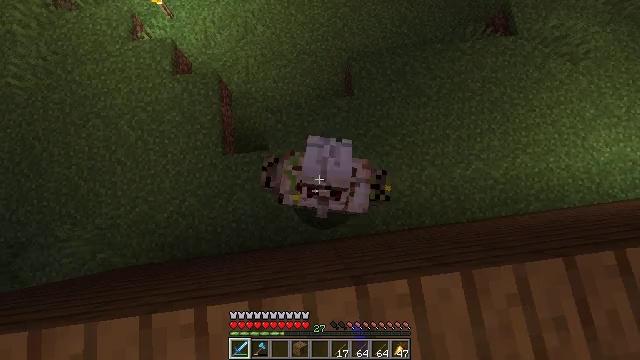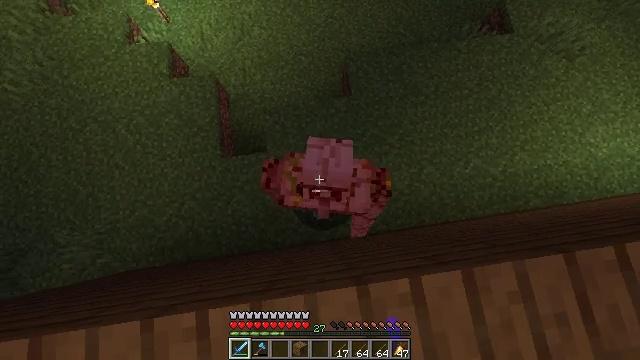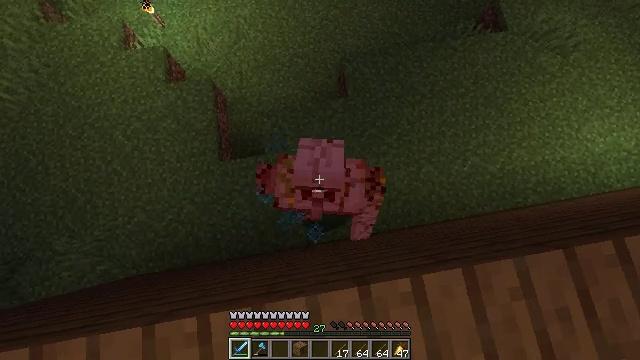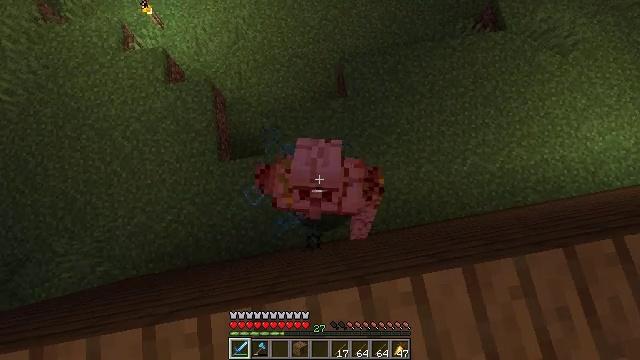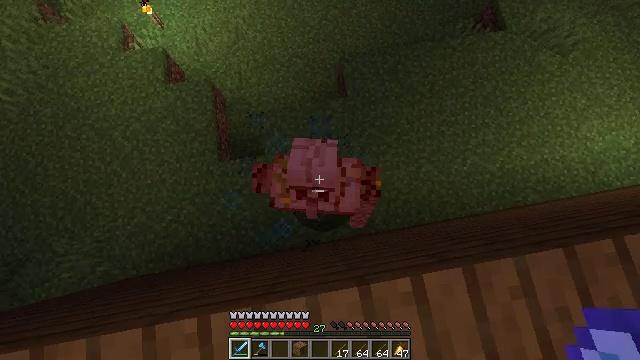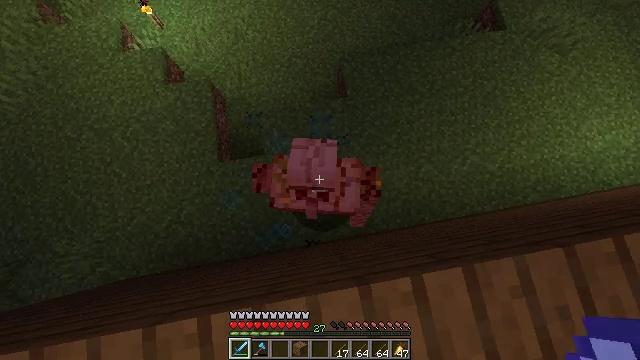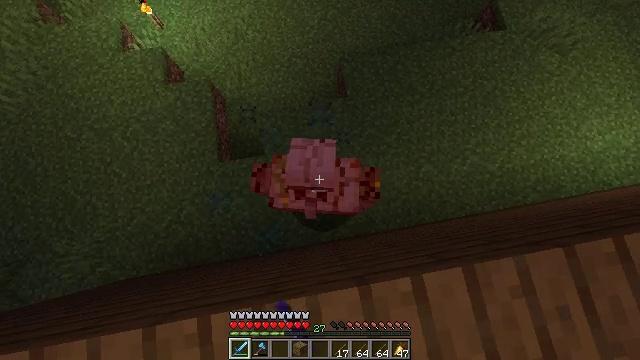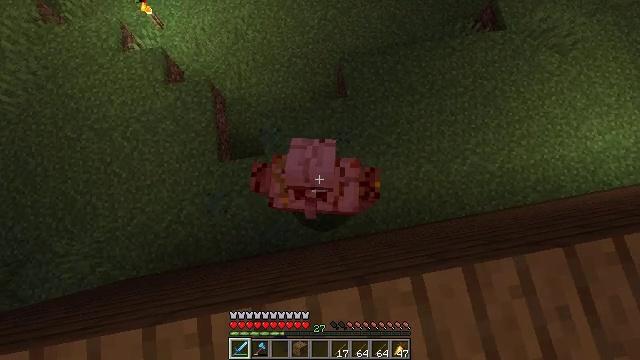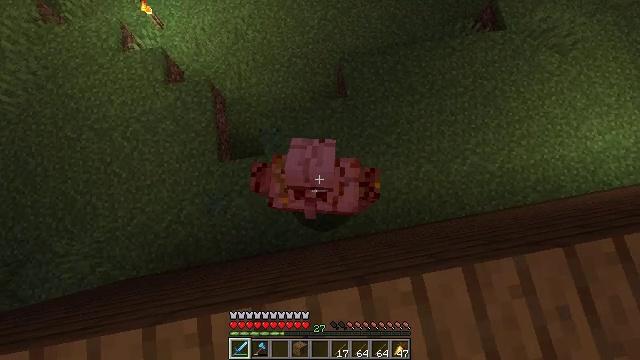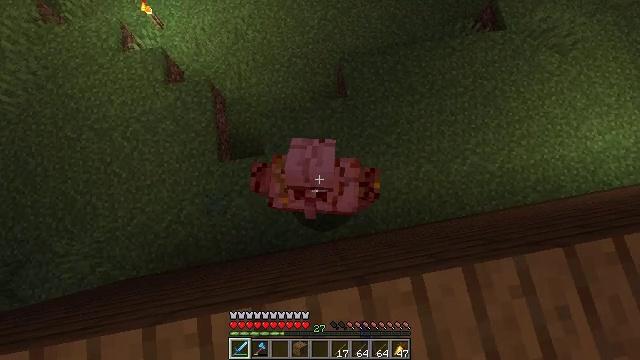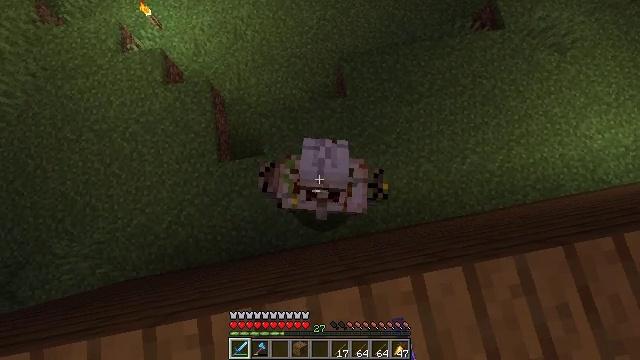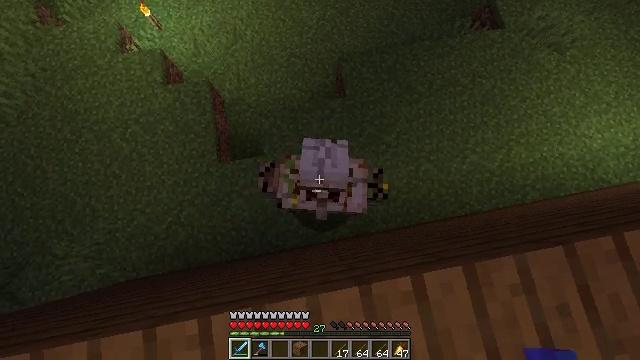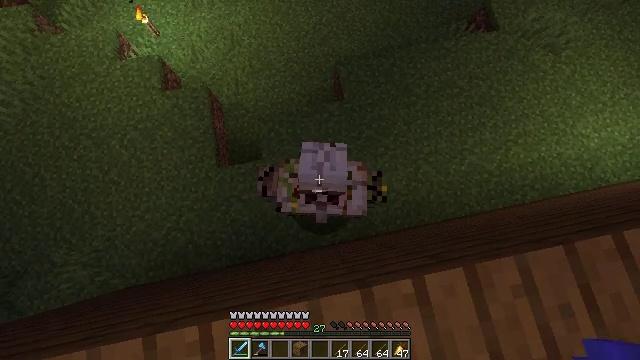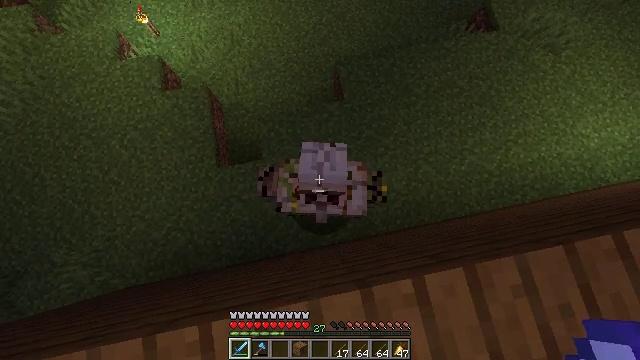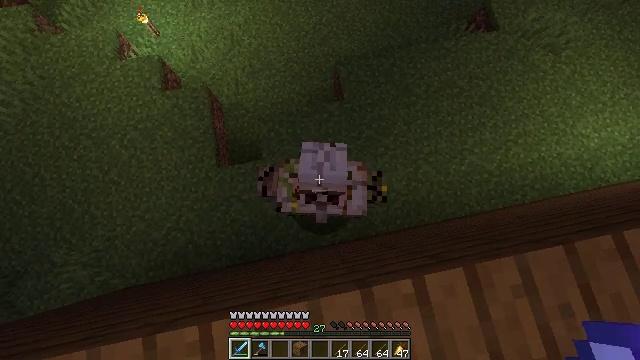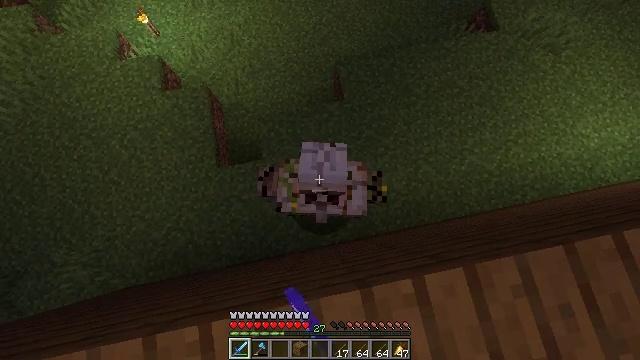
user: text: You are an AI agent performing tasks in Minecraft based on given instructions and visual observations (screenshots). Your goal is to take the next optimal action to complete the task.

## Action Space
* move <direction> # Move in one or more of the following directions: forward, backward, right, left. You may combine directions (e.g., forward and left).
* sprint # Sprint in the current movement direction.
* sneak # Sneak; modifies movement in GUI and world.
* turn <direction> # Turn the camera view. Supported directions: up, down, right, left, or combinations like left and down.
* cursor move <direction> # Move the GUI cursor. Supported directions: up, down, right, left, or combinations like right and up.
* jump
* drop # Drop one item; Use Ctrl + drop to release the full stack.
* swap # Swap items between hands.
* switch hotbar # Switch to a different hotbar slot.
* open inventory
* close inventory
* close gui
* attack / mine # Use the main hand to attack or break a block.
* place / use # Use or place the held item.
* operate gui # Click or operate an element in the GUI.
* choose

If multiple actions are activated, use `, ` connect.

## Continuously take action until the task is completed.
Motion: motion action
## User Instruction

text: Defeat the iron golem.
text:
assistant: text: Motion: sneak, turn right
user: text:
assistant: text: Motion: sneak, turn right
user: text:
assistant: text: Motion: sneak
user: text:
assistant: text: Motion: sneak
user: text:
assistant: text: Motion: sneak, attack / mine
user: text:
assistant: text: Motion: sneak, attack / mine
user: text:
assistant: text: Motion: sneak, attack / mine
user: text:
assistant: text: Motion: sneak
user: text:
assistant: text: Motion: sneak
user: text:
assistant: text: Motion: sneak
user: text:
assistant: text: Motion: sneak
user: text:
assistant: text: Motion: sneak
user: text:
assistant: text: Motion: sneak
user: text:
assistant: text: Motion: sneak, attack / mine
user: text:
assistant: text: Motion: sneak, attack / mine
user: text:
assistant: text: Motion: sneak, attack / mine
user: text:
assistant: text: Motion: sneak, attack / mine
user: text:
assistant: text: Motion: sneak
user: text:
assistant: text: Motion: sneak